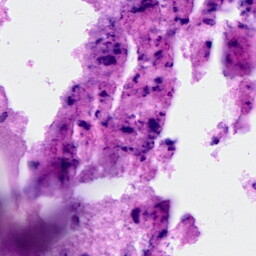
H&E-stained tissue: Breast